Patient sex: M
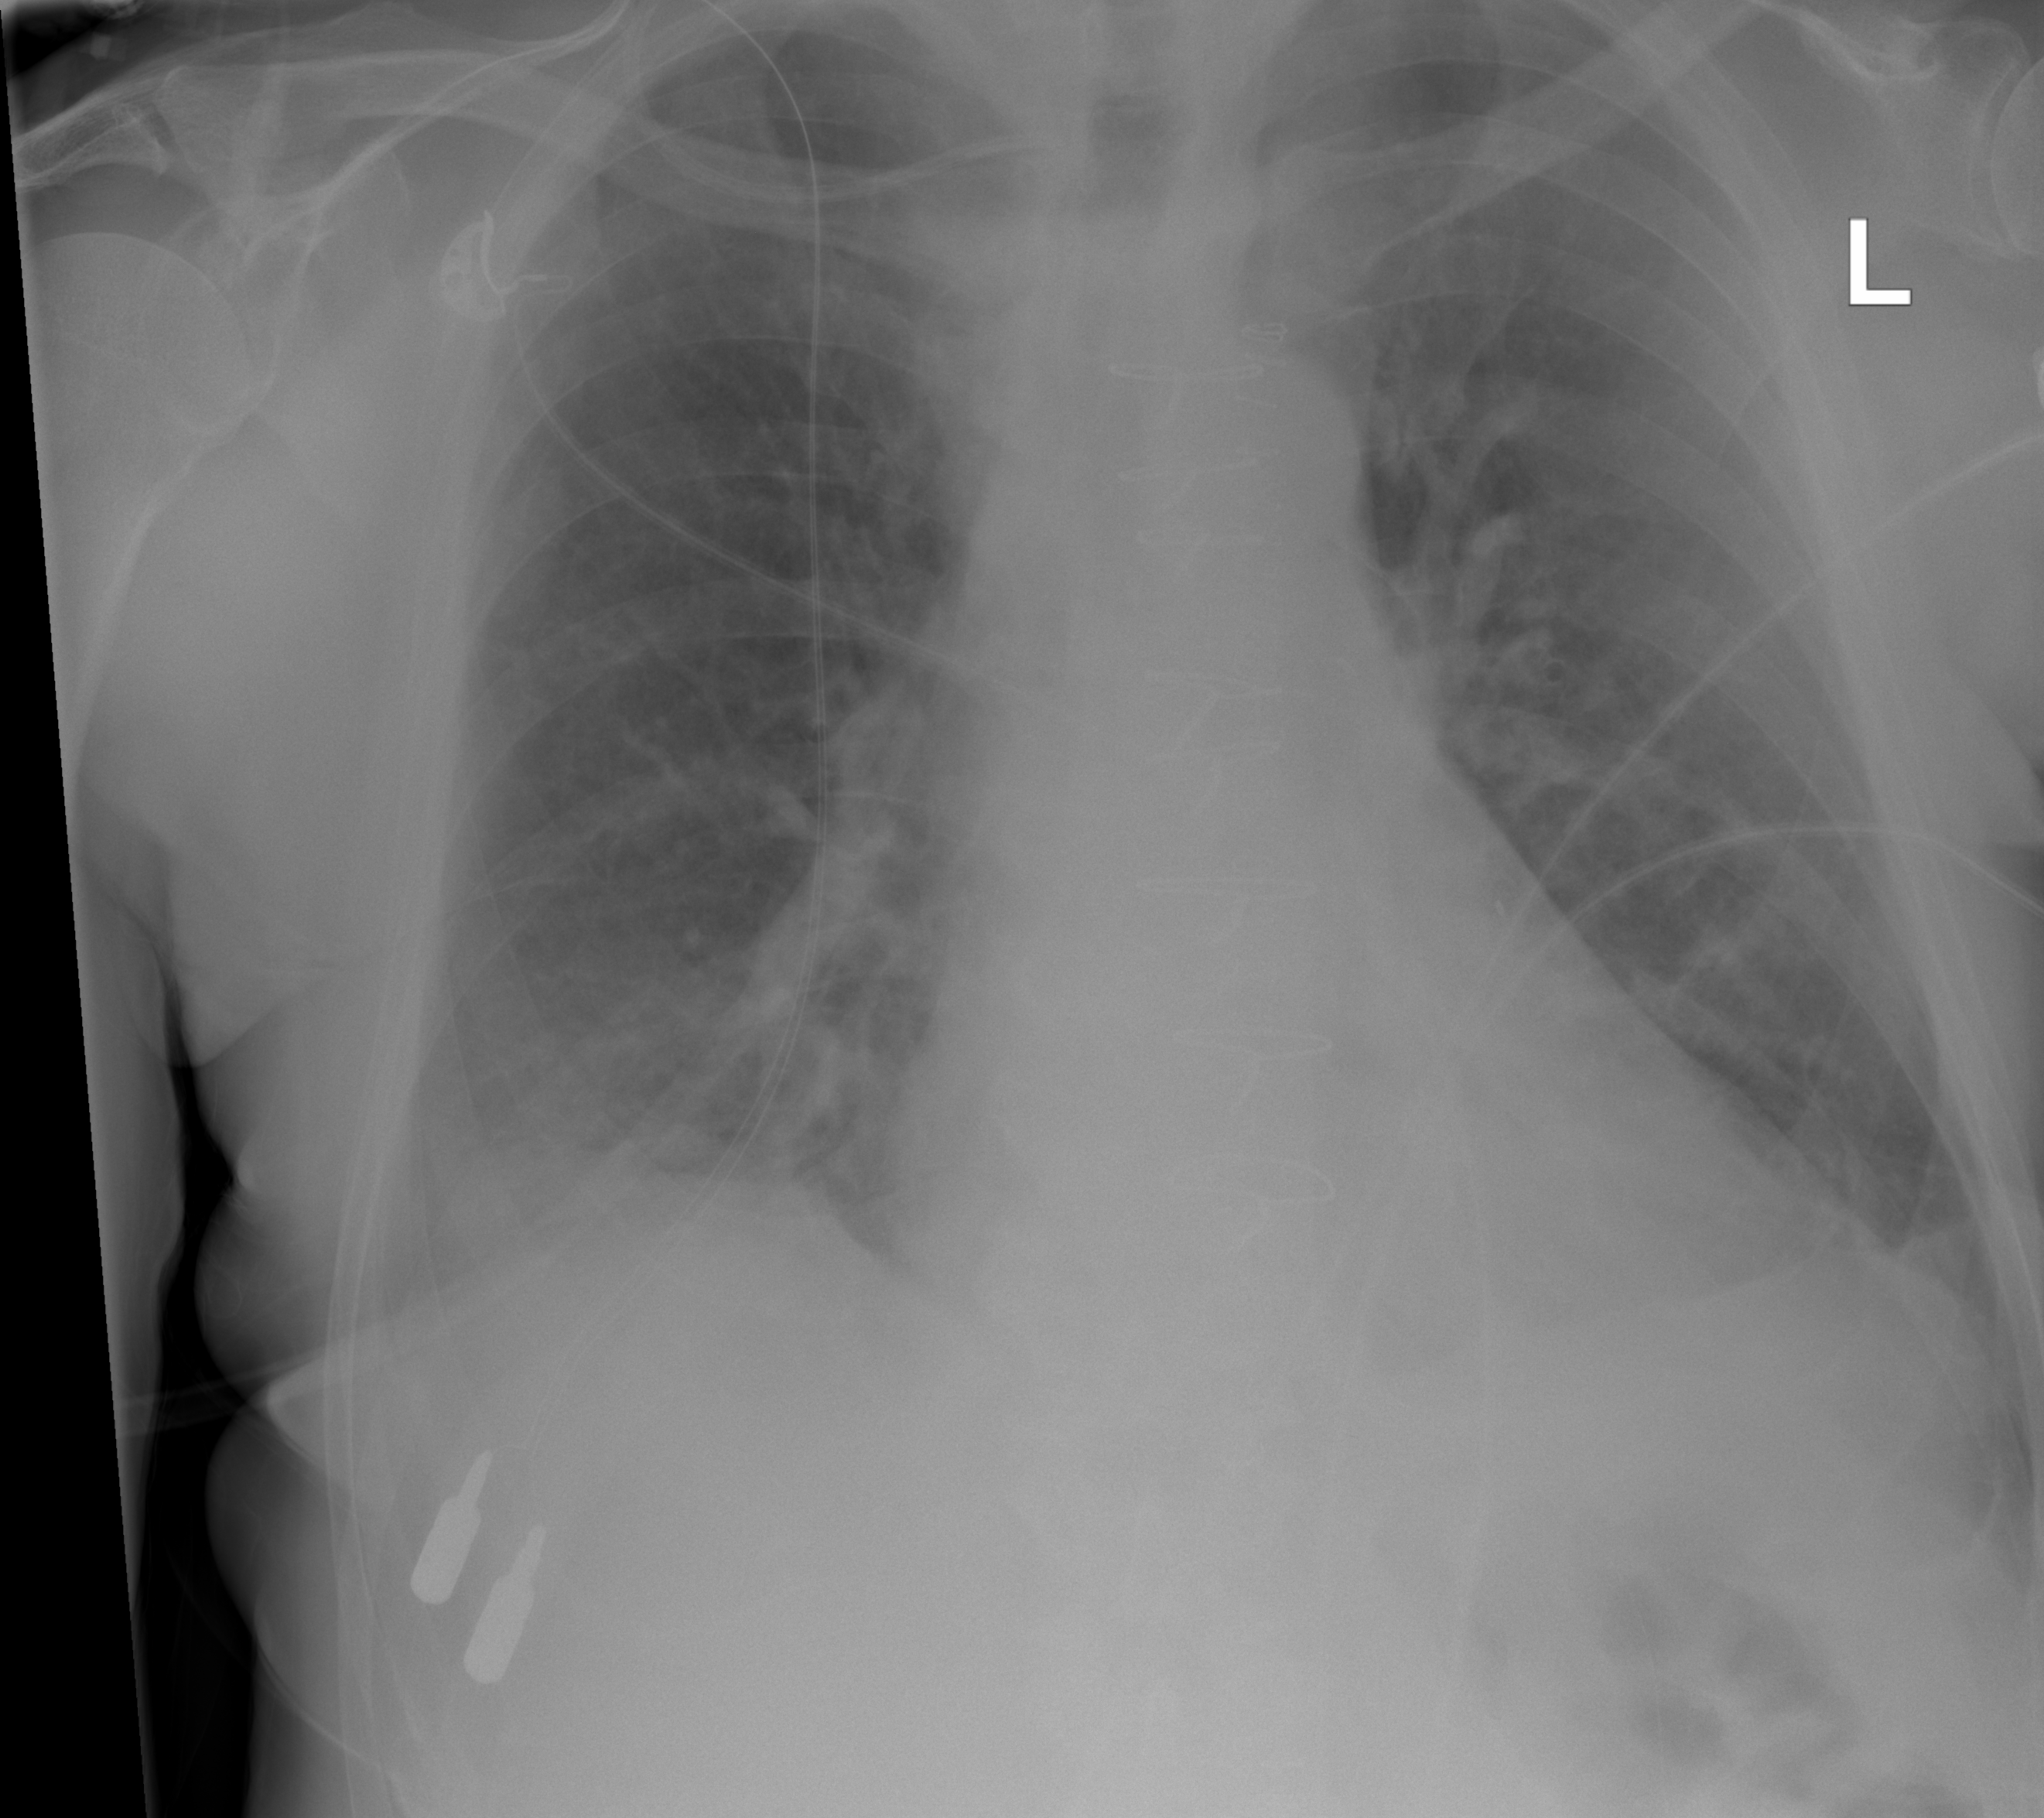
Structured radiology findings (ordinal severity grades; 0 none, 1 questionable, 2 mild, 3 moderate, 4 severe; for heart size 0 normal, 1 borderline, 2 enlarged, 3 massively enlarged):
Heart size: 2
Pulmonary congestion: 2
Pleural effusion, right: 2
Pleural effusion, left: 2
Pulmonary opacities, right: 0
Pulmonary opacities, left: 0
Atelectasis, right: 2
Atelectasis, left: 2